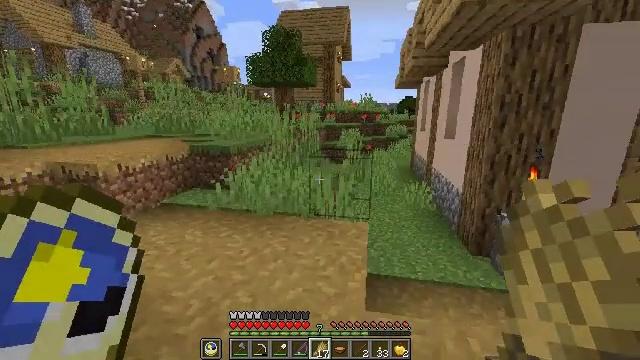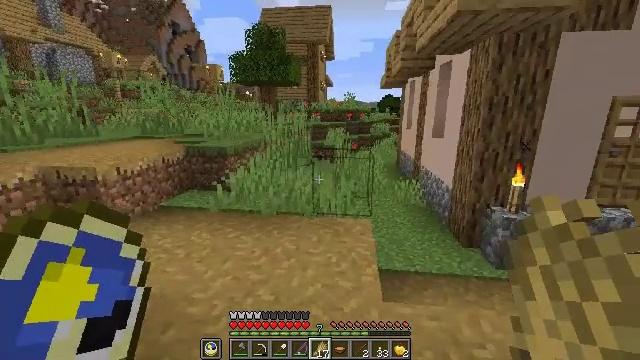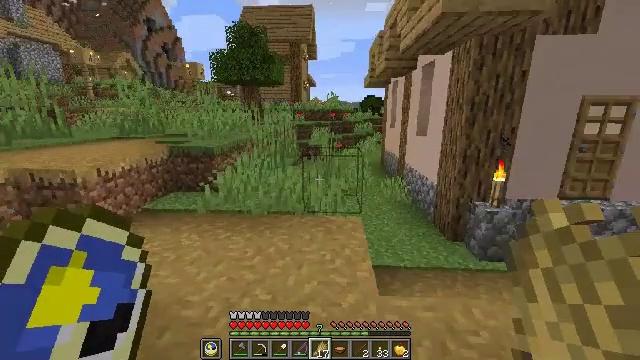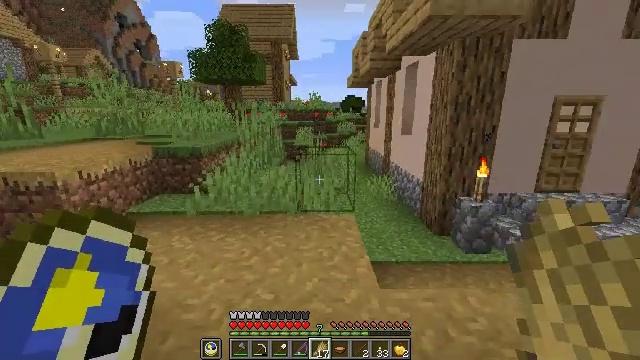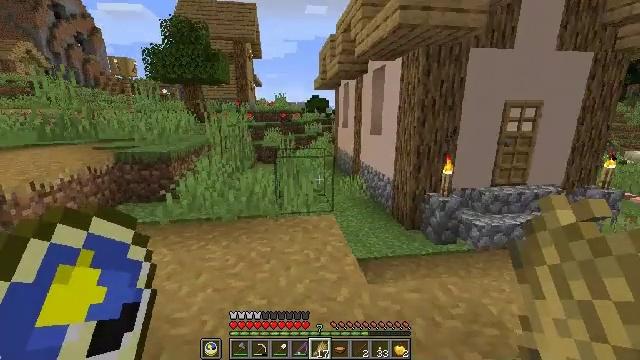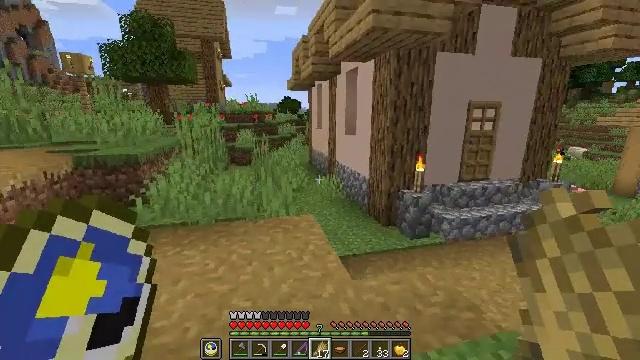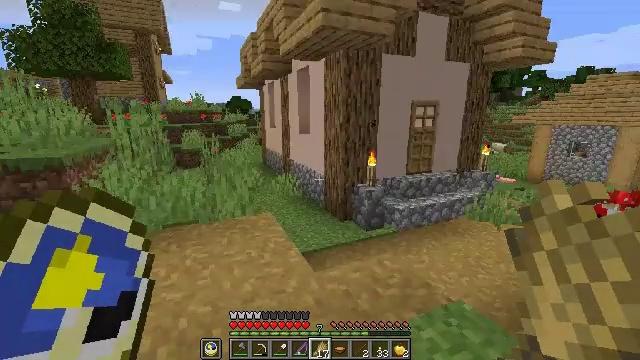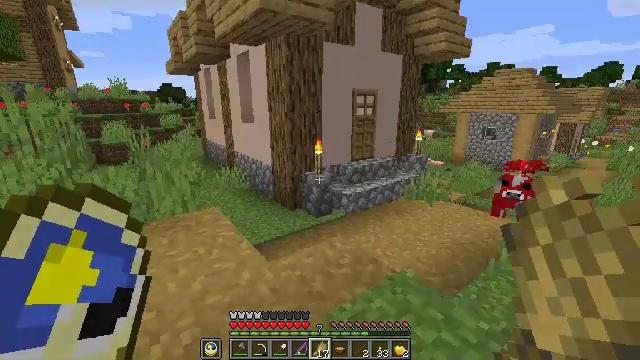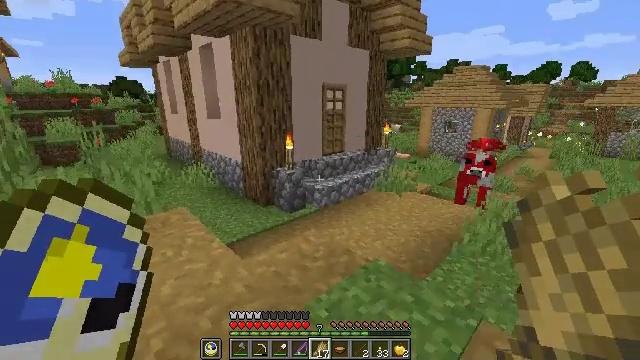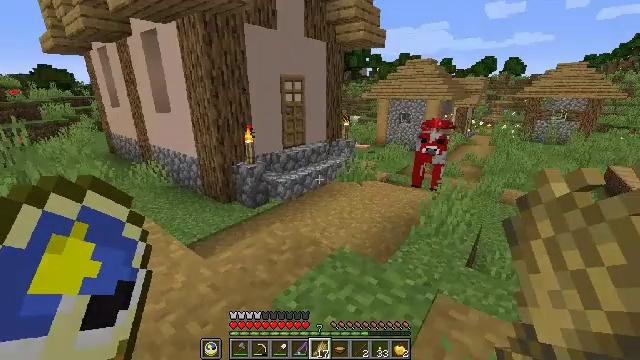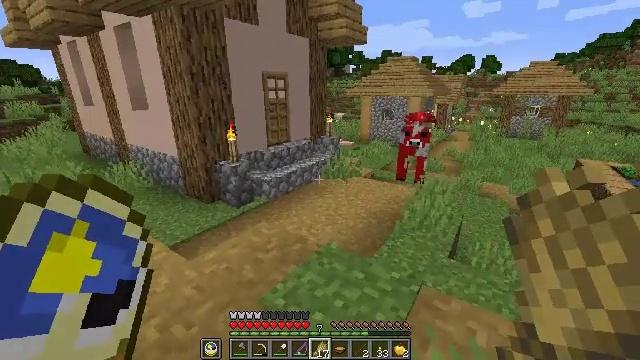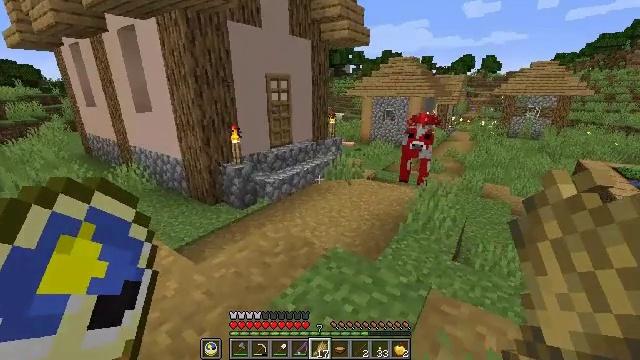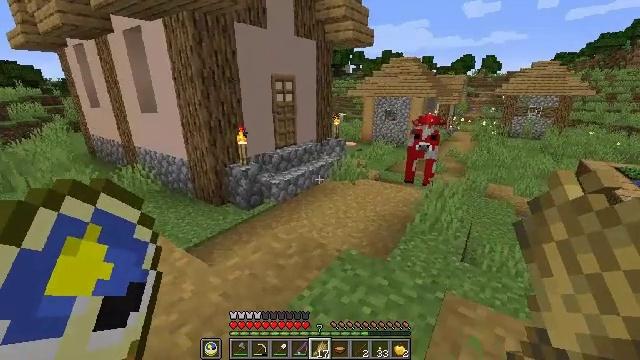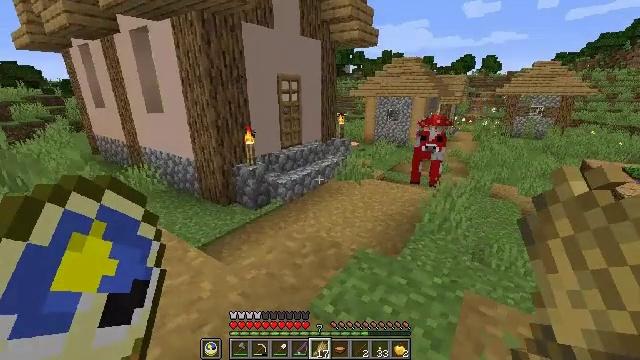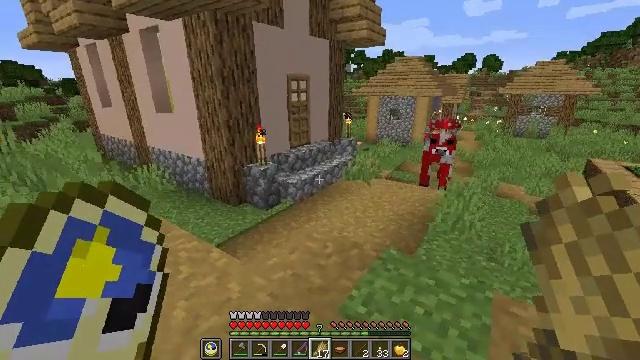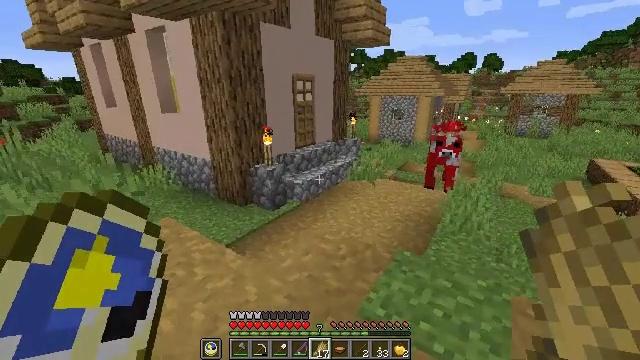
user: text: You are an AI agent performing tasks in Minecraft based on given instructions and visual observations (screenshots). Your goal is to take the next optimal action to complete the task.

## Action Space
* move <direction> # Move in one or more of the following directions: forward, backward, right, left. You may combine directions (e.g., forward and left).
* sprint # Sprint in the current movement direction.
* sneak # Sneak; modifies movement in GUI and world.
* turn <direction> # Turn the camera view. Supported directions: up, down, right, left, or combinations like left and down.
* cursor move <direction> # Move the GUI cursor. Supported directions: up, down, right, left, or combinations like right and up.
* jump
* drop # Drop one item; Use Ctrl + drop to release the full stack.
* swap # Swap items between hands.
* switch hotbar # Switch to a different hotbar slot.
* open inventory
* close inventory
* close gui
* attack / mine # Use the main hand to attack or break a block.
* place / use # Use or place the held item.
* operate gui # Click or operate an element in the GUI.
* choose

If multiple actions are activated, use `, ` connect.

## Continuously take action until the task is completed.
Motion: motion action
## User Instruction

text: Attack the oak door to gather it.
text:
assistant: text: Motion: move left, turn right
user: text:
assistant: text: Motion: move left, turn right
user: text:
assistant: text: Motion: move left, turn right
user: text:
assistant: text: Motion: turn right
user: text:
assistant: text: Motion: turn right
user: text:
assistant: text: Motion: turn right
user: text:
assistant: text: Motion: turn right and down
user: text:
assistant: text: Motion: turn right and down
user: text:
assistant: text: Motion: turn right and down
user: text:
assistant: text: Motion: turn right
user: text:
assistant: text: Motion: move left
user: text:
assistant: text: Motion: move left
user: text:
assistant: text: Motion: move left
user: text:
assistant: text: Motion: move left
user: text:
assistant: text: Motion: move left
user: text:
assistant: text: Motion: move left
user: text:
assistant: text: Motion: move left
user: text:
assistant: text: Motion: move left
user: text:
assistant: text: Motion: move left, turn right
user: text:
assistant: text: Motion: turn right
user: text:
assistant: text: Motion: turn right
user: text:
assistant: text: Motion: no_op
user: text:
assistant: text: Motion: no_op
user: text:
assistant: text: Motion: no_op
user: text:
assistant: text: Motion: no_op
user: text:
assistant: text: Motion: no_op
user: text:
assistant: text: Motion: turn down
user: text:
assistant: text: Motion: turn left and down
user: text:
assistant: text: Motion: move left, turn left and down
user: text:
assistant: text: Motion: move left, turn left and down